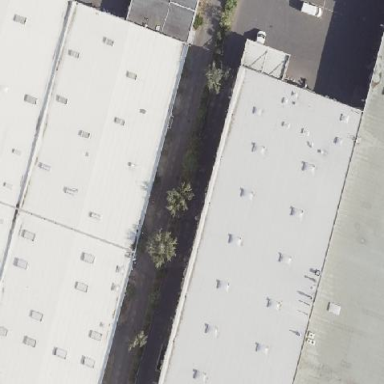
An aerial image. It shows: Commercial building.